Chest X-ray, PA view. Patient: 56 years old, sex M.
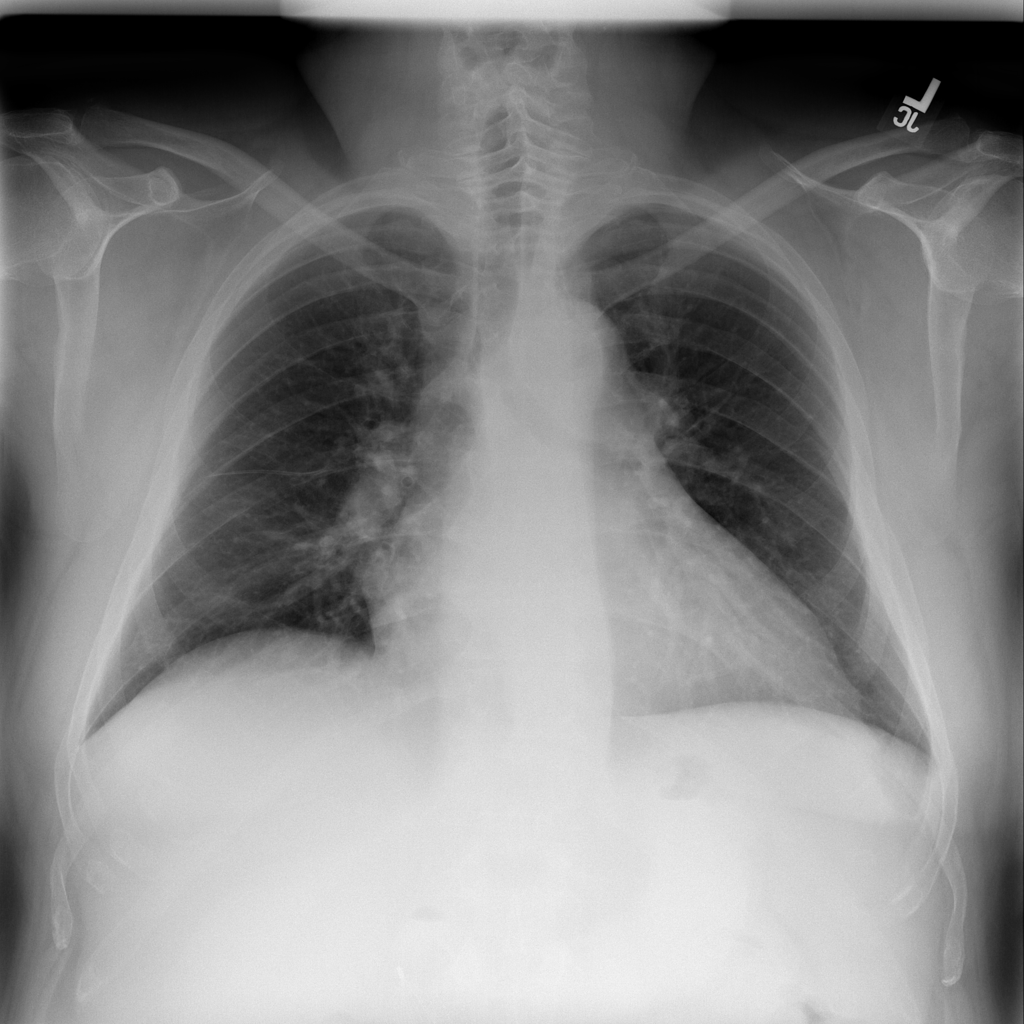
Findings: No Finding